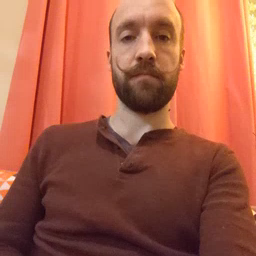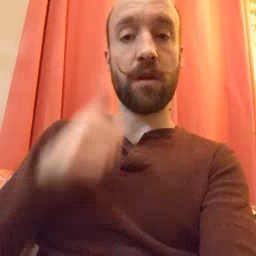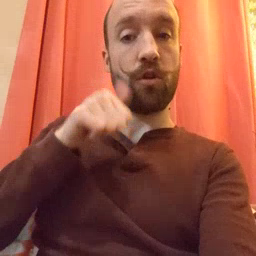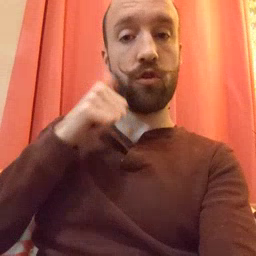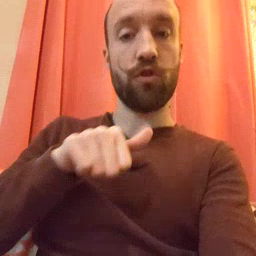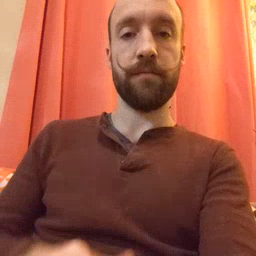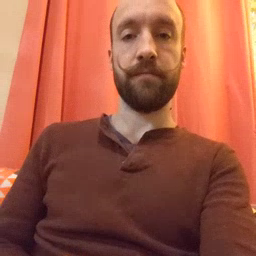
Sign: girl